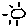
Label: sun